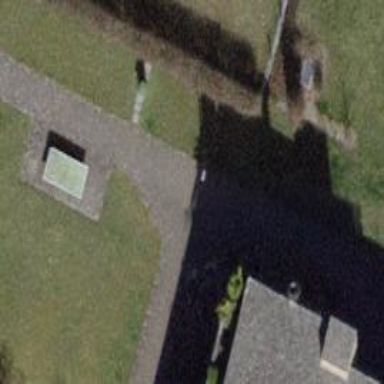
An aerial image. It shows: Footway made of paving stones.